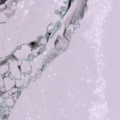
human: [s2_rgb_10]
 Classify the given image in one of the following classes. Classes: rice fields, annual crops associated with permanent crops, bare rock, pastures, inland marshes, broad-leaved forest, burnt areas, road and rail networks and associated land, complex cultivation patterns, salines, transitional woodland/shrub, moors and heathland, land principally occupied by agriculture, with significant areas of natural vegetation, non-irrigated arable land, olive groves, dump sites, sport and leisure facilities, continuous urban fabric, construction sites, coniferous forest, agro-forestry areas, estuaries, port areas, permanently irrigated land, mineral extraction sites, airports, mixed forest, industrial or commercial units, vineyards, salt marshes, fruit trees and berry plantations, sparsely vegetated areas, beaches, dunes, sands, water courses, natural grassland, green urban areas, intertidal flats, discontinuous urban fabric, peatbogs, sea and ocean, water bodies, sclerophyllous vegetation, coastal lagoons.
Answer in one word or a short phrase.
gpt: sea and ocean